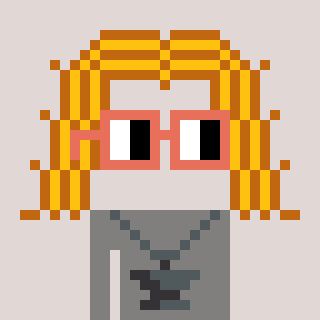
a pixel art character with square orange glasses, a hair-shaped head and a bluegrey-colored body on a warm background